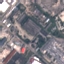
Land use / land cover class: Industrial